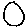
Label: circle